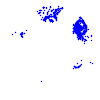
Particle: proton